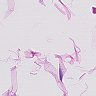
Metastatic tissue present: no